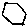
Label: hexagon